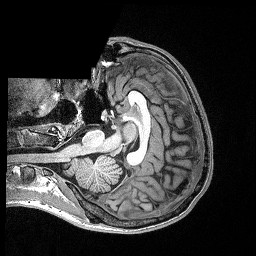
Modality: T1w
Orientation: axial
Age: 24
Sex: male
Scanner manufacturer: siemens
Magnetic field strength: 3 T
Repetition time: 2.4 s
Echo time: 0.03 s